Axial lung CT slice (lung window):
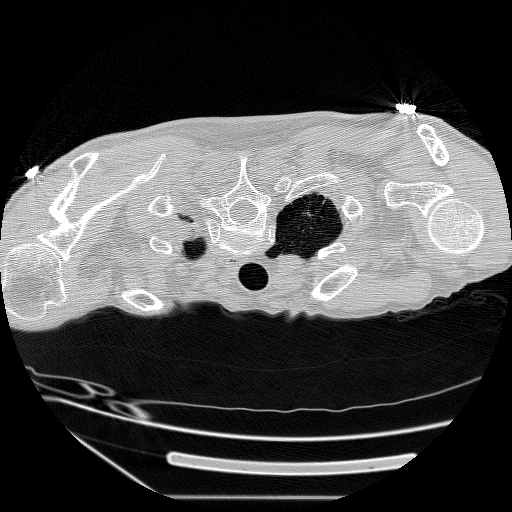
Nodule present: no